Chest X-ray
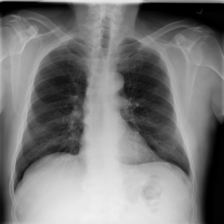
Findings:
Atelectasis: negative
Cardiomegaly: negative
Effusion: negative
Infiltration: negative
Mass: negative
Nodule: negative
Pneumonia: negative
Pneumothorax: negative
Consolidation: negative
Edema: negative
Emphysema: negative
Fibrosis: negative
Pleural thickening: negative
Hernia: negative